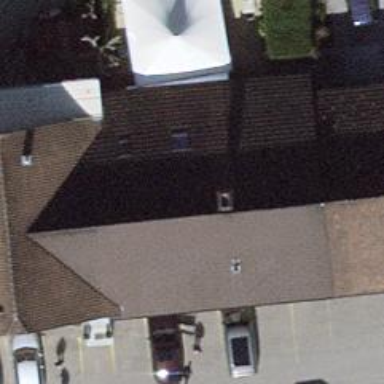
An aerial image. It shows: Restaurant in building.